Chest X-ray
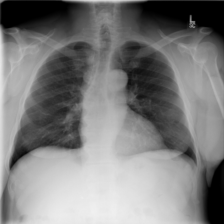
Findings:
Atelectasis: negative
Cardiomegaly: negative
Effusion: negative
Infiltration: negative
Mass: negative
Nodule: negative
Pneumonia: negative
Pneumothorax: negative
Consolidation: negative
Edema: negative
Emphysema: positive
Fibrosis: negative
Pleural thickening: negative
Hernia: negative